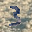
Label: 3